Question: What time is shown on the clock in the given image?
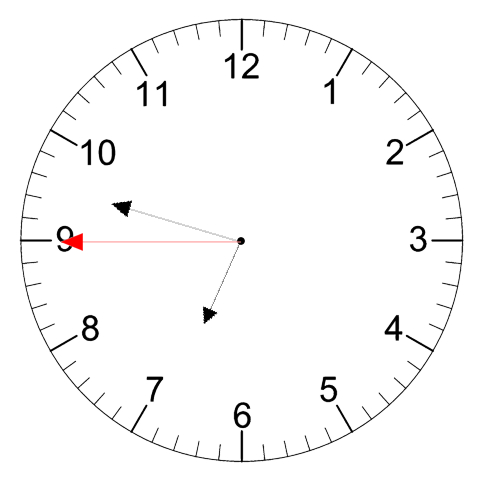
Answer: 06:47:45